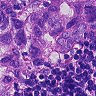
Metastatic tissue present: yes